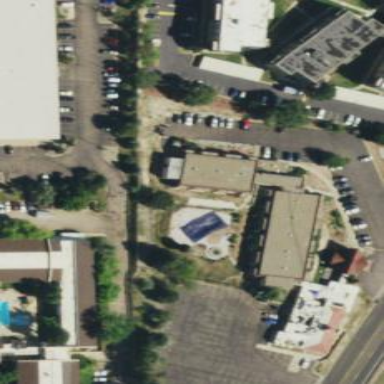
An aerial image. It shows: Hotel building.